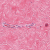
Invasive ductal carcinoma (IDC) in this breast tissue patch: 0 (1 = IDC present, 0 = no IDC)